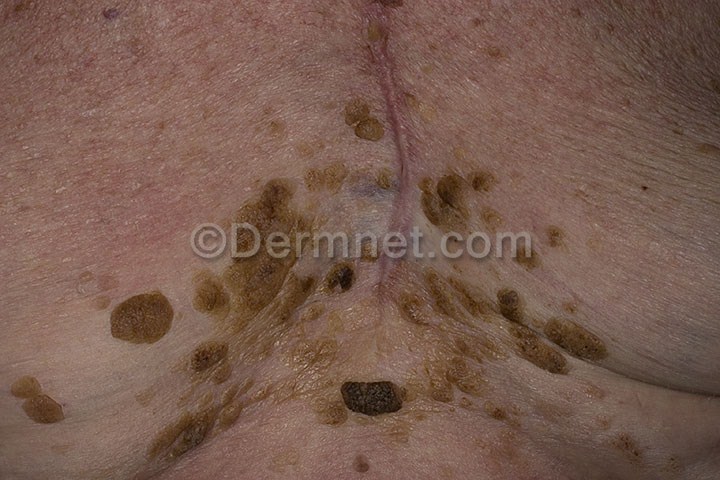
Disease: Seborrheic Keratoses and other Benign Tumors